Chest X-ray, AP view. Patient: 52 years old, sex F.
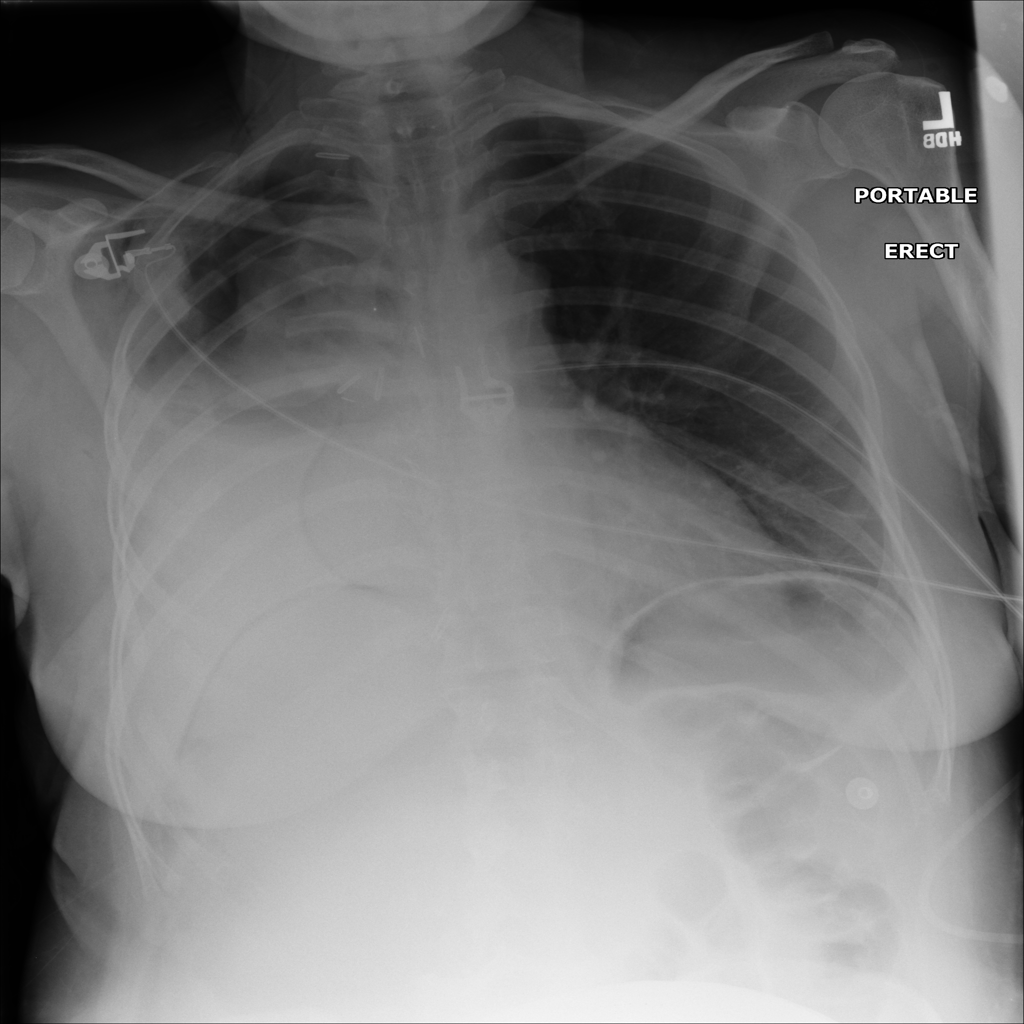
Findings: Consolidation, Emphysema, Mass